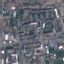
Label: Residential